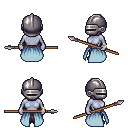
a pixel art fantasy rpg character, female body template, dark elf, purple skin, overskirt, robe skirt, brown short mohawk hairstyle, metal helm, bracelets, spear, four views (front, back, left, right), 2x2 character sprite sheet, small pixel art, hard edges, no anti-aliasing